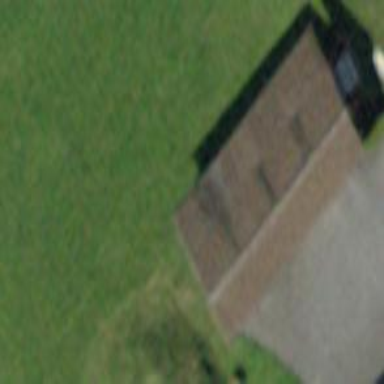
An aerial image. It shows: Barn.